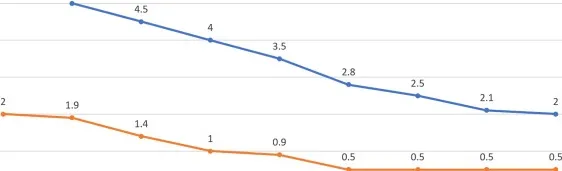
The strength-duration curve of tibialis anterior muscle pre- and post-rehabilitation.
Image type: pathology (immunostaining)